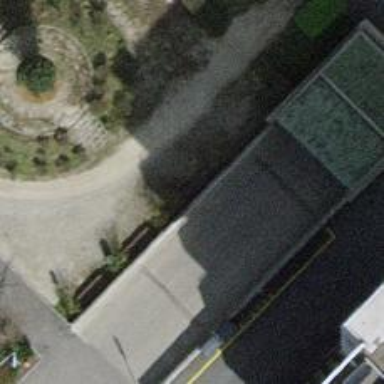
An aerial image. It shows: Bench for seating.